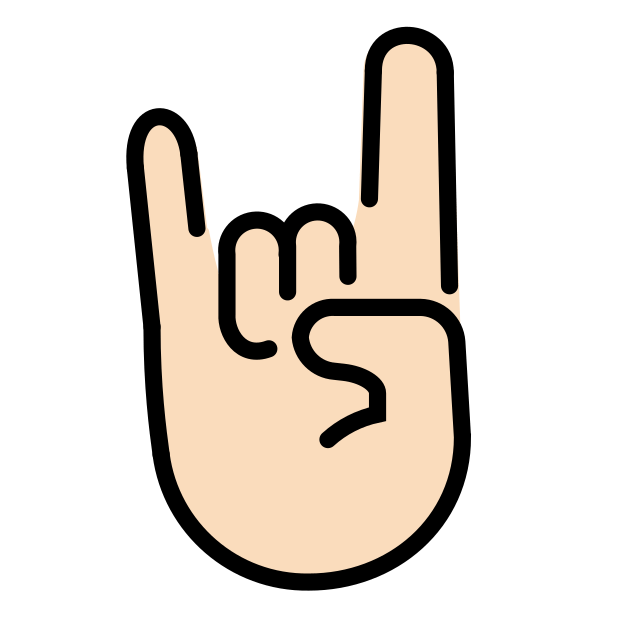
sign of the horns: light skin tone